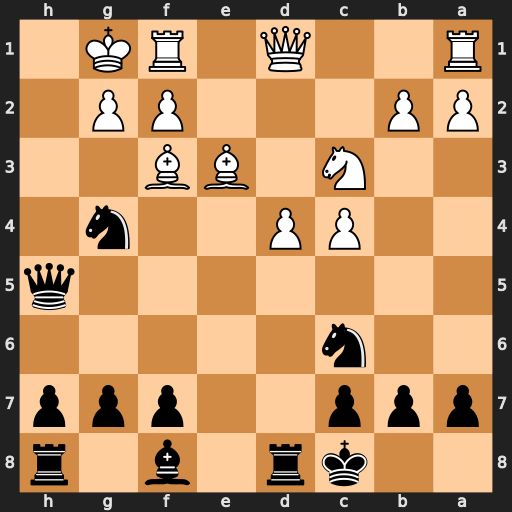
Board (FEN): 2kr1b1r/ppp2ppp/2n5/7q/2PP2n1/2N1BB2/PP3PP1/R2Q1RK1
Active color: b
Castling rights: -
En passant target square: -
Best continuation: Qh2#